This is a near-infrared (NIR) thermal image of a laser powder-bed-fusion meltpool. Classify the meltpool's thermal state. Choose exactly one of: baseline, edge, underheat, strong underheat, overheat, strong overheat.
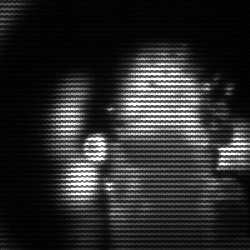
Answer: strong underheat